Question: please assist me on how do I achieve a simple teleportation of a sprite. I simply want the sprite to translate to the right of the screen if it exit the left of the screen and vise versa. Example image below..(Sample game like pacman, able to teleport from one door to another)

I just want to keep it simple. Don't need difficult algorithm. Just translate the sprite to the same y-axis if the sprite enter left at the same y-axis. Here is what I have tried.
'''
void Physics::Boundary(float PosX, float PosY)
{
this->PosX = PosX;
this->PosY = PosY;
if (this->PosX >= 638.0f)
{
this->PosX = 2.0f;
this->PosY = PosY;
}
if (this->PosX <= 2.0f)
{
this->PosX = 638.0f;
this->PosY = PosY;
}
if (this->PosY >= 638.0f)
{
this->PosX = PosX;
this->PosY = 2.0f;
}
if (this->PosY <= 2.0f)
{
this->PosX = PosX;
this->PosY = 638.0f;
}
}
'''
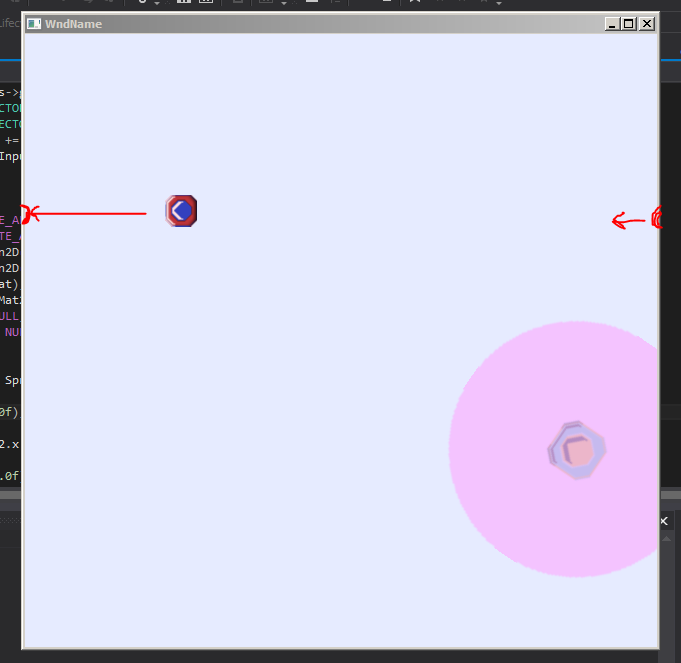
Answer: If you look at the first if-statement of your code, it sets the 'PosX' field to '2.0f'. However, the next if-statement is checking for 'PosX <= 2.0f'. This will always be true because in the first if-statement you set it to '2.0f'. In your case you will always be "teleported" back to the original position ('638.0f'). You can try using an if-else statement instead:
'''
void Physics::Boundary(float PosX, float PosY)
{
this->PosX = PosX;
this->PosY = PosY;
if (this->PosX >= 638.0f)
{
this->PosX = 2.0f;
this->PosY = PosY;
}
else if (this->PosX <= 2.0f)
{
this->PosX = 638.0f;
this->PosY = PosY;
}
if (this->PosY >= 638.0f)
{
this->PosX = PosX;
this->PosY = 2.0f;
}
else if (this->PosY <= 2.0f)
{
this->PosX = PosX;
this->PosY = 638.0f;
}
}
'''
You could also just check less-than 2.0f instead of less-than or equals 2.0f.